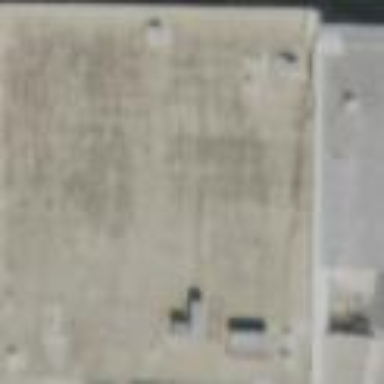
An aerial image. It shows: Part of building that houses supermarket.